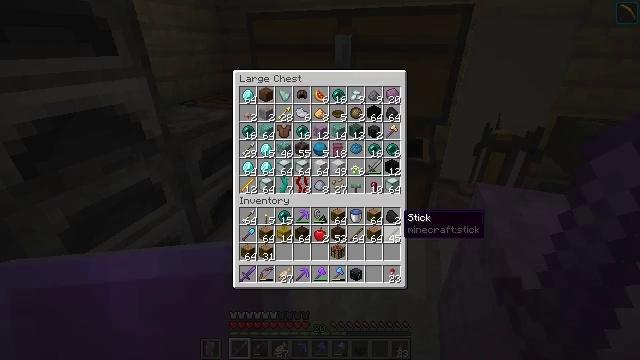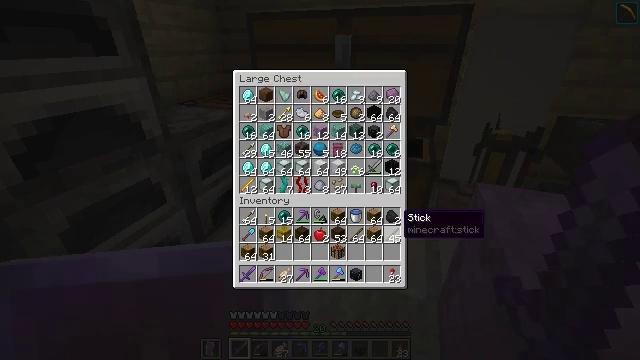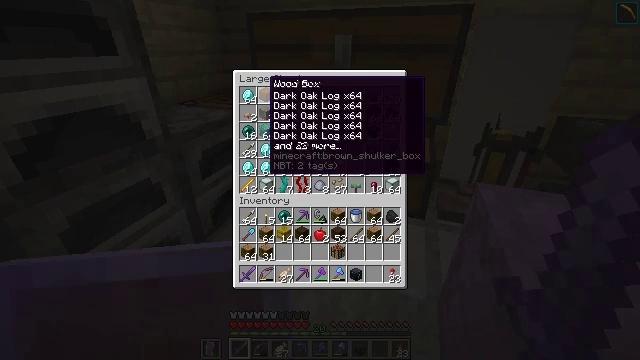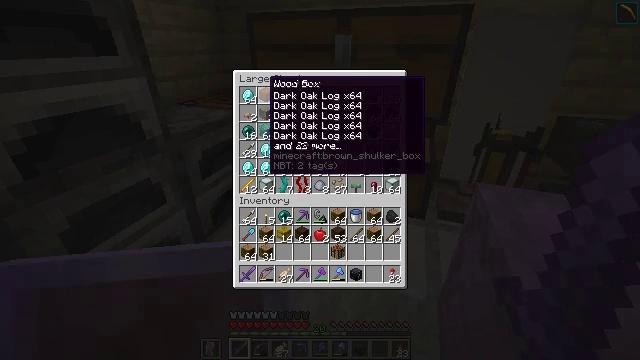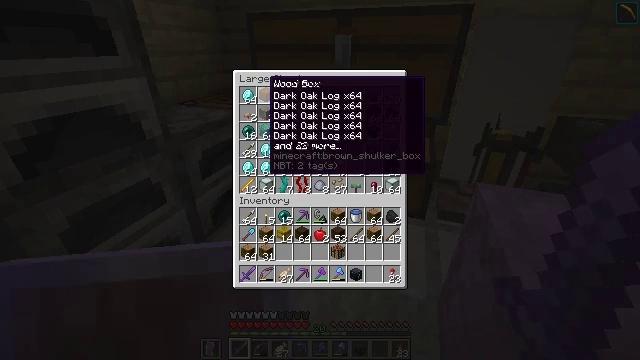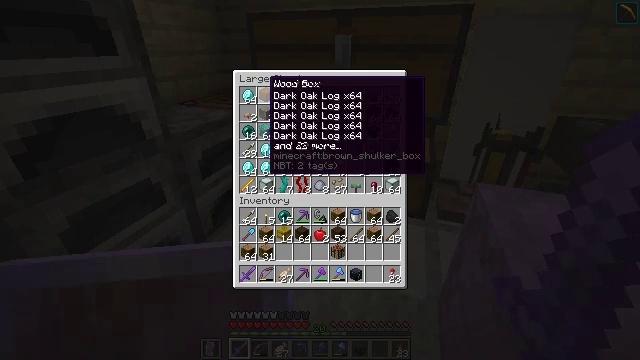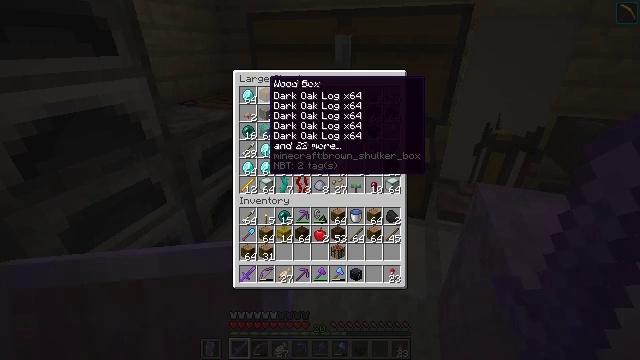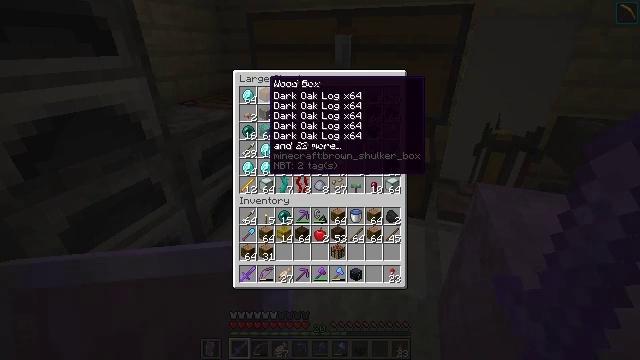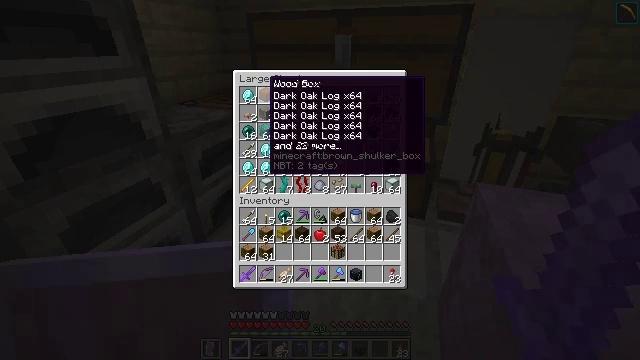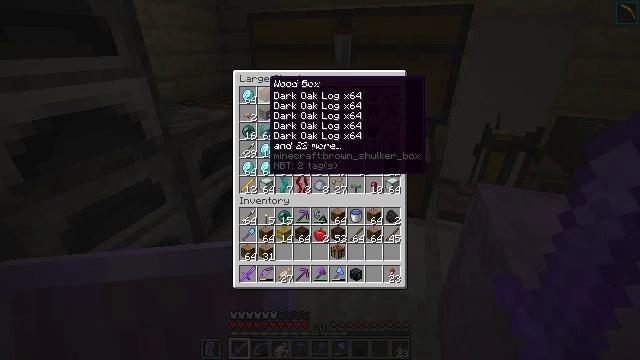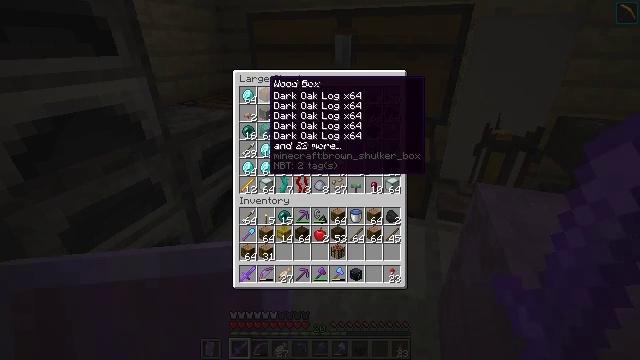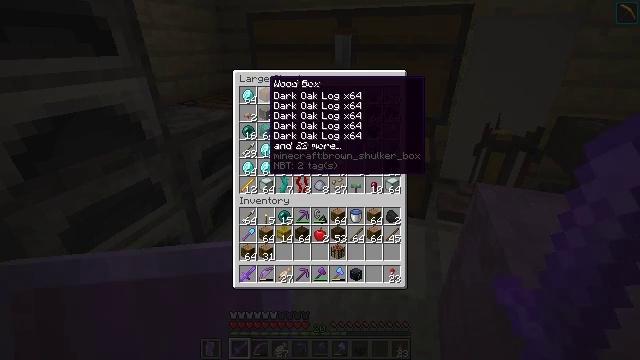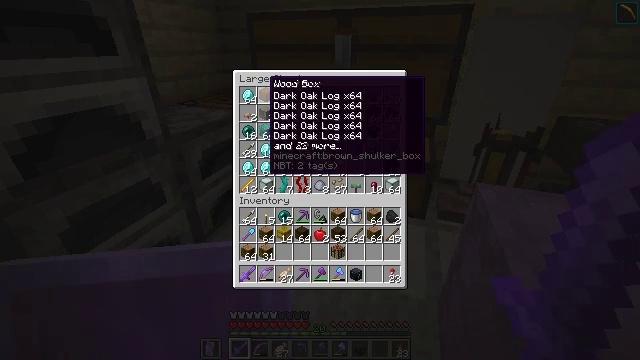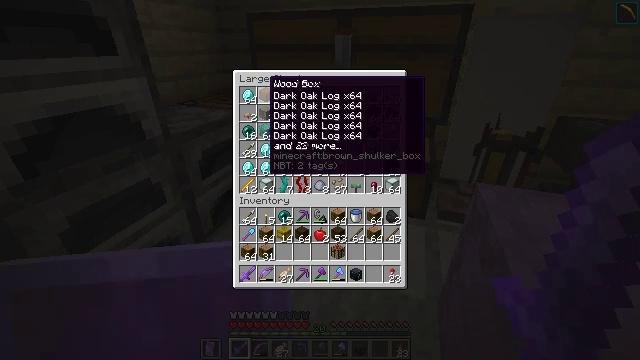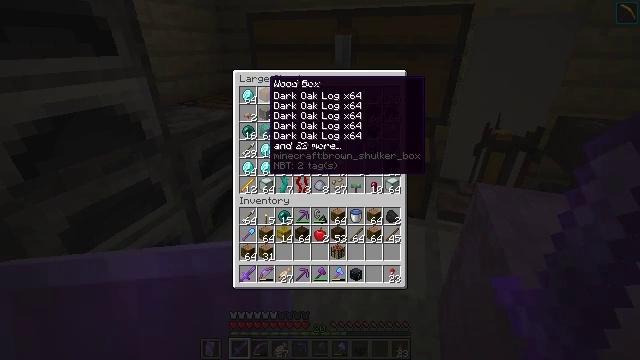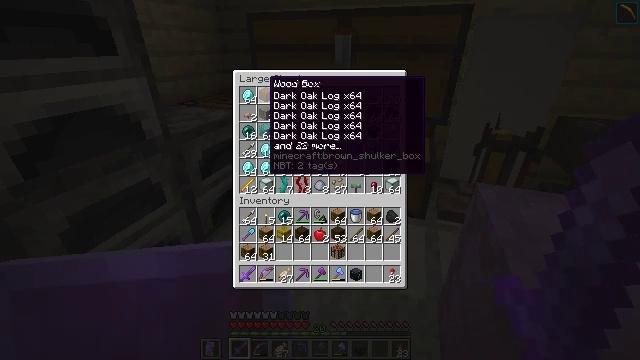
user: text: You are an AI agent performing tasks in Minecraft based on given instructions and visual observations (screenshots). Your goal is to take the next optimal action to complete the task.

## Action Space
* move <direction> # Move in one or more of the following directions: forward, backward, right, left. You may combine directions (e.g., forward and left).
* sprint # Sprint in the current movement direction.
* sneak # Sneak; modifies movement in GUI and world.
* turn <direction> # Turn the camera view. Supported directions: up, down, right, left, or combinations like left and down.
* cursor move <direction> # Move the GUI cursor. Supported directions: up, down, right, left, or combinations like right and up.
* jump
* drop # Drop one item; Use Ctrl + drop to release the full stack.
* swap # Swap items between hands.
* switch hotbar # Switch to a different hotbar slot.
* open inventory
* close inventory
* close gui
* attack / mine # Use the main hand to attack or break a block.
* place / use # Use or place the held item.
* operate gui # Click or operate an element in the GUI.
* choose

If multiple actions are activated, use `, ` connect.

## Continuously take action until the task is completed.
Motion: motion action
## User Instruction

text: Remove a netherrack from the inventory.
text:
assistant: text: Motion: open gui
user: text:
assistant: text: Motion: cursor move left and up
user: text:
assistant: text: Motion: no_op
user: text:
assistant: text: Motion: no_op
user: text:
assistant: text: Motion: no_op
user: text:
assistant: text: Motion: no_op
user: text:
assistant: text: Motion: no_op
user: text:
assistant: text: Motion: no_op
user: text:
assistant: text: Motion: no_op
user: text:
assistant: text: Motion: no_op
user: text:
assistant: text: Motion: no_op
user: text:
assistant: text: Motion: no_op
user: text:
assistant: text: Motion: no_op
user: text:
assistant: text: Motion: no_op
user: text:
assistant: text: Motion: no_op
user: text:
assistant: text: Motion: no_op
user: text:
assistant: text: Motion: no_op
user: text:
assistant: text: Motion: no_op
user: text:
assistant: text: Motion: no_op
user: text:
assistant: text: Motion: no_op
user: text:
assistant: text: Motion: no_op
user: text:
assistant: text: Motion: no_op
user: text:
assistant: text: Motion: no_op
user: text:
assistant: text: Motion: no_op
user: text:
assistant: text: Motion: no_op
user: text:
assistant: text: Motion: no_op
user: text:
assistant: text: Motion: no_op
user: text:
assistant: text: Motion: no_op
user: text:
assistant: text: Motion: no_op
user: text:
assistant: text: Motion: no_op